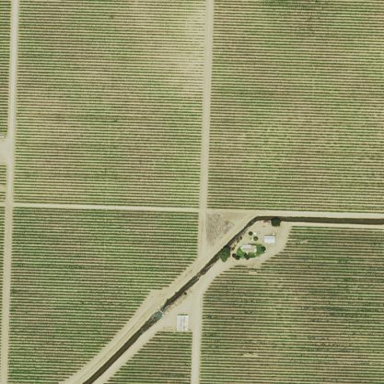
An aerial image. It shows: Vineyard.